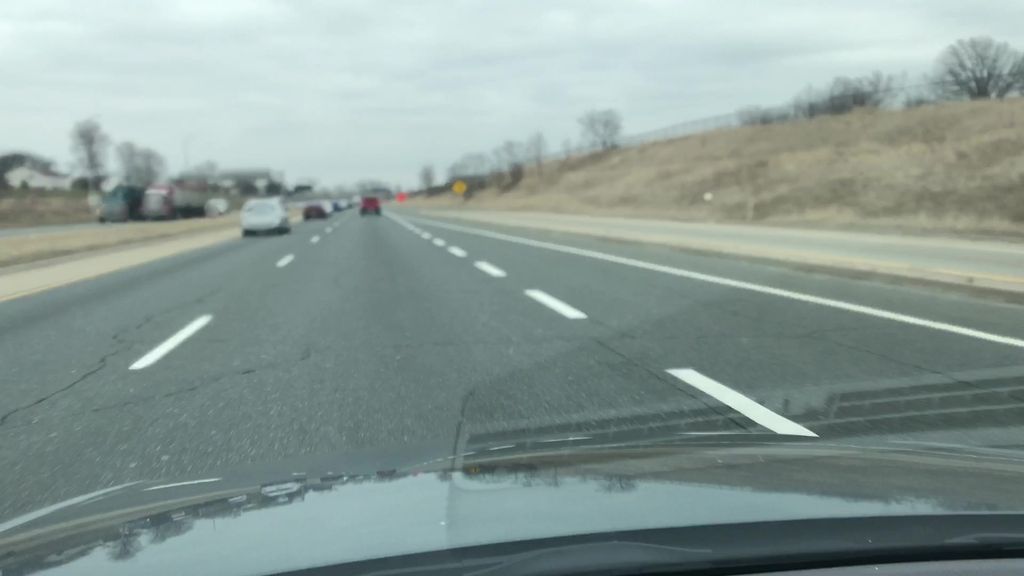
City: hamilton